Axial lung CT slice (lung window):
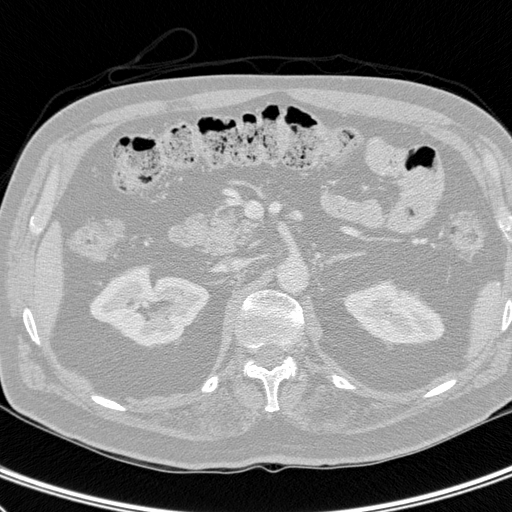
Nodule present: no